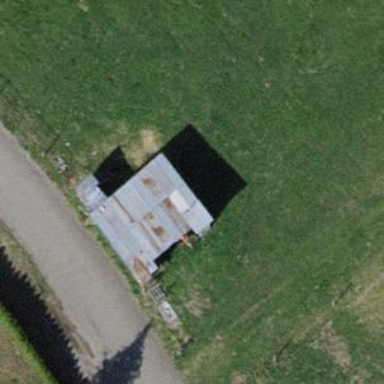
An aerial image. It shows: Shed building.